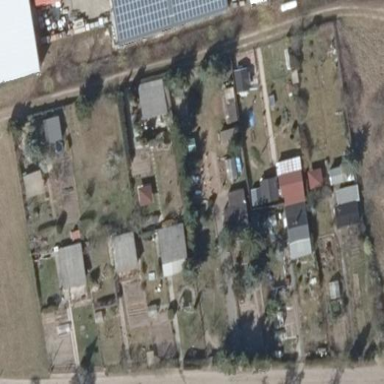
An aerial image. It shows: Allotments area.